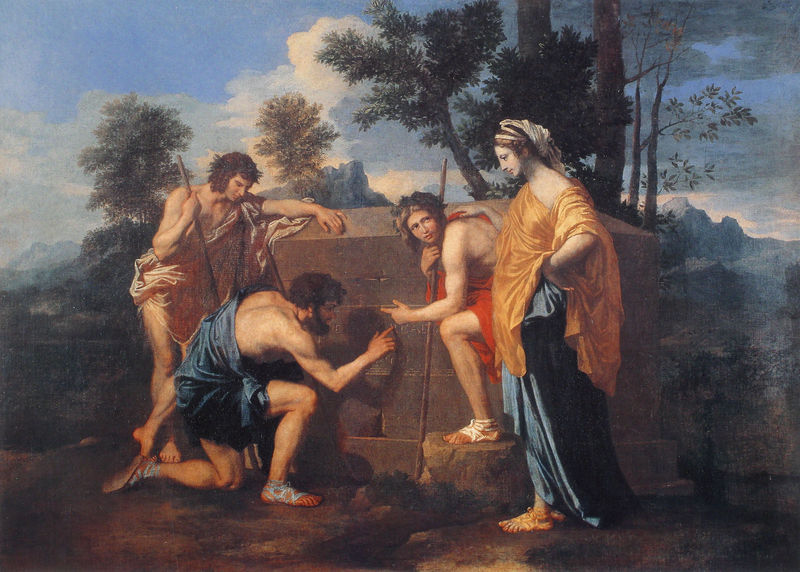
Titel: Et in Arcadia ego
Künstler: Nicolas Poussin
Institution: Paris, Musée du Louvre
Schlagwörter: baum, berg, blau, felsen, gemälde, himmel, laub, mann, nackt, schatten, umhang, wolken, bäume, frauen, gelb, landschaft, menschen, frau, frisur, kleid, licht, männer, profil, rücken, rot, tuch, weg, wolke, bart, band, sockel, stein, diskutieren, ast, stamm, gold, gewänder, locken, stock, schrift, stab, berge, fels, gebirge, mauer, rast, kopftuch, inschrift, lesen, stufen, sandalen, zeigen, ruine, antike, idyll, stöcke, kranz, altar, fragment, sandale, grab, knieend, balu, arkadien, bänder, hirte, hirten, antikisch, laubkranz, finden, fund, sandalten, frai, entziffern, knieden, #ste